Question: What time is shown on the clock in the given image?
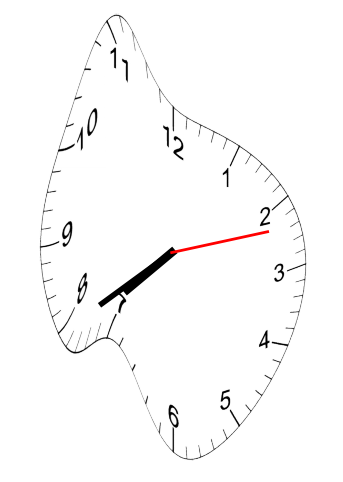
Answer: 07:39:12